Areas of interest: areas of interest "Huagang Motor Vehicle Trading Market · South Area"
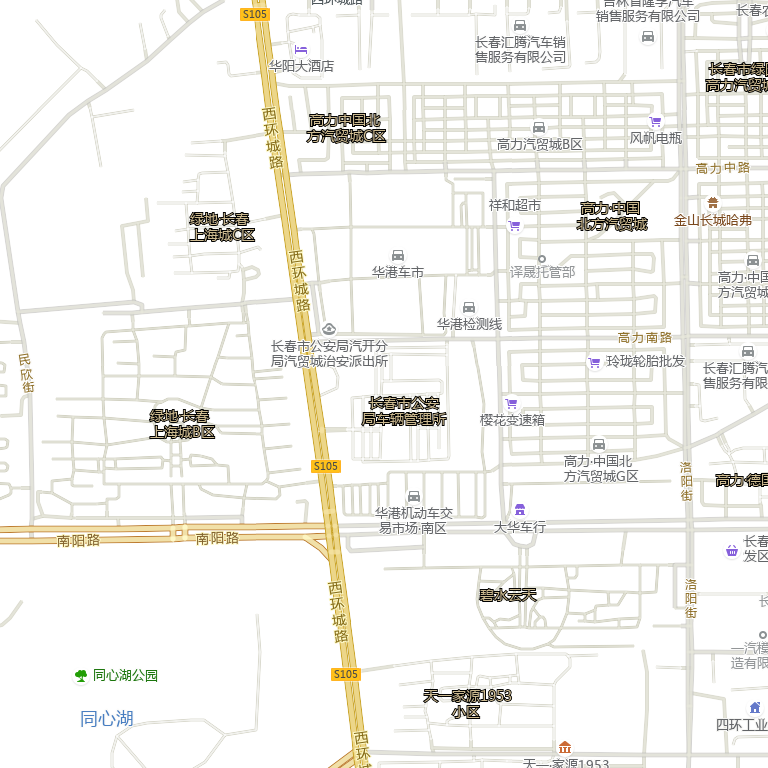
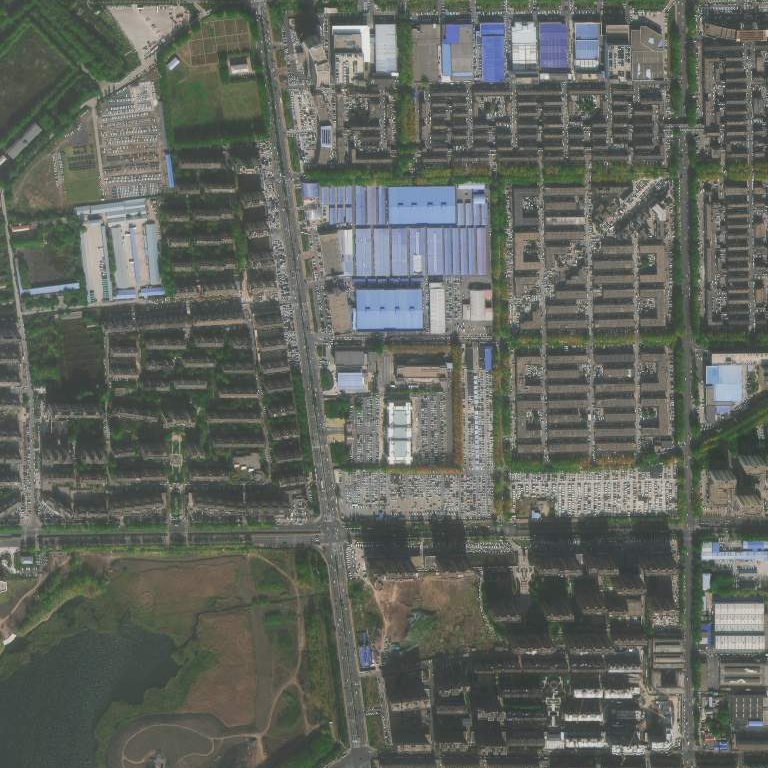